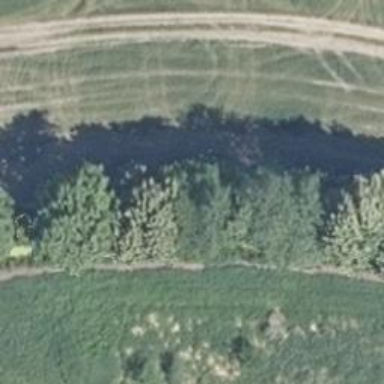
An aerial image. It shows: Row of trees in natural setting.